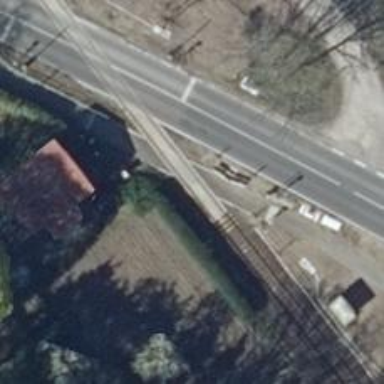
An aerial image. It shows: Railway crossing with full barriers.